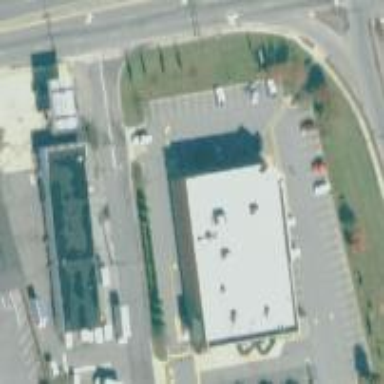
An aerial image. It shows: Pharmacy providing healthcare services.